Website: slack
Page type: stored-credit-cards
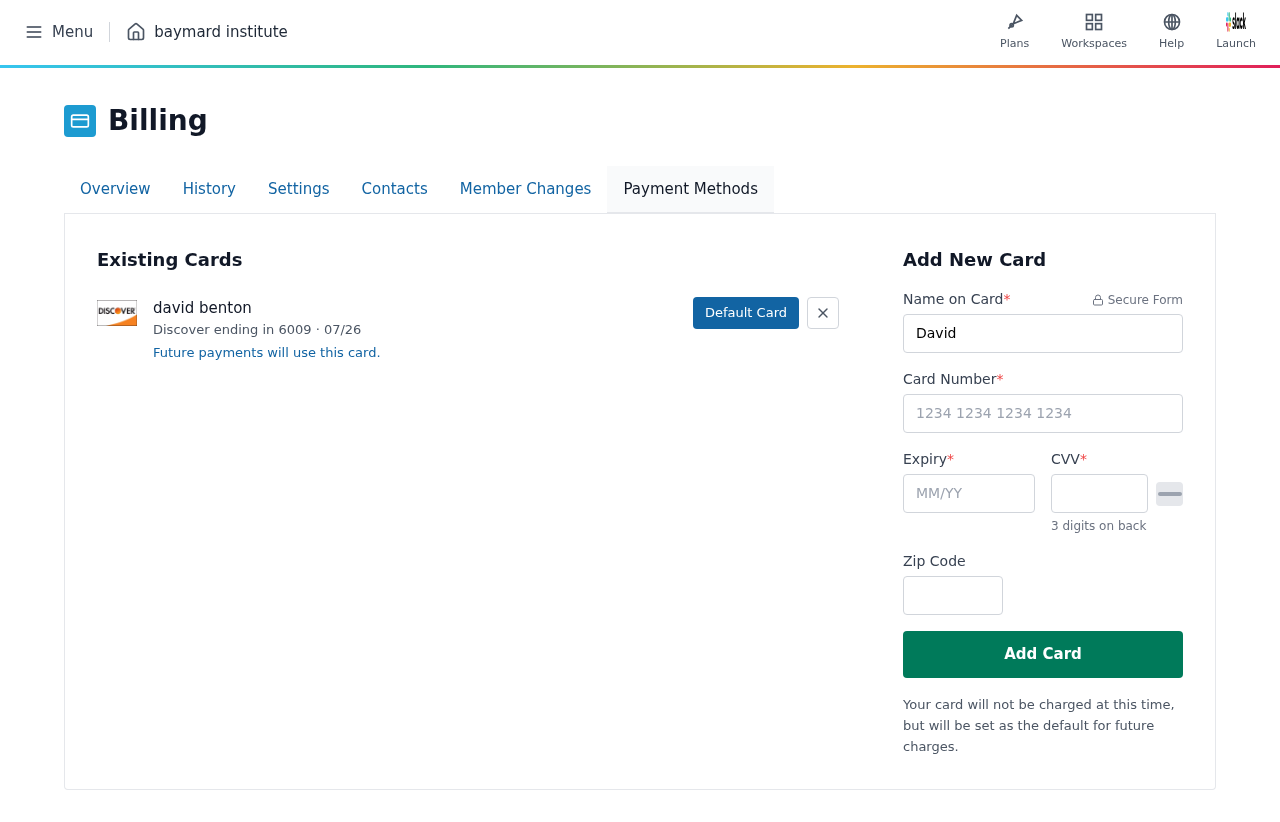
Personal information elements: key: PII_CARD_CVV
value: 210
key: PII_CARD_EXPIRY
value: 07/26
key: PII_CARD_EXPIRY_MONTH
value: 07
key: PII_CARD_EXPIRY_YEAR
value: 26
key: PII_CARD_LAST4
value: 6009
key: PII_CARD_NUMBER
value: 6532 9417 1065 6009
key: PII_CARD_TYPE
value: Discover
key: PII_FULLNAME
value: david benton
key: PII_FULLNAME
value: David Benton
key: PII_POSTCODE
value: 69481